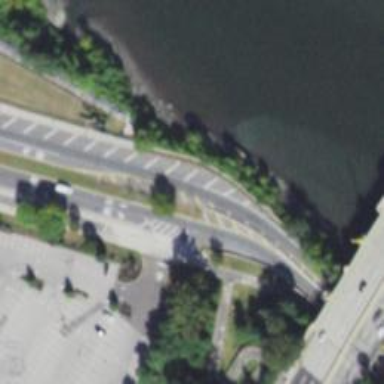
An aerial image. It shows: Tertiary road with asphalt surface. There is separate cycleway alongside the road.